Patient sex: F
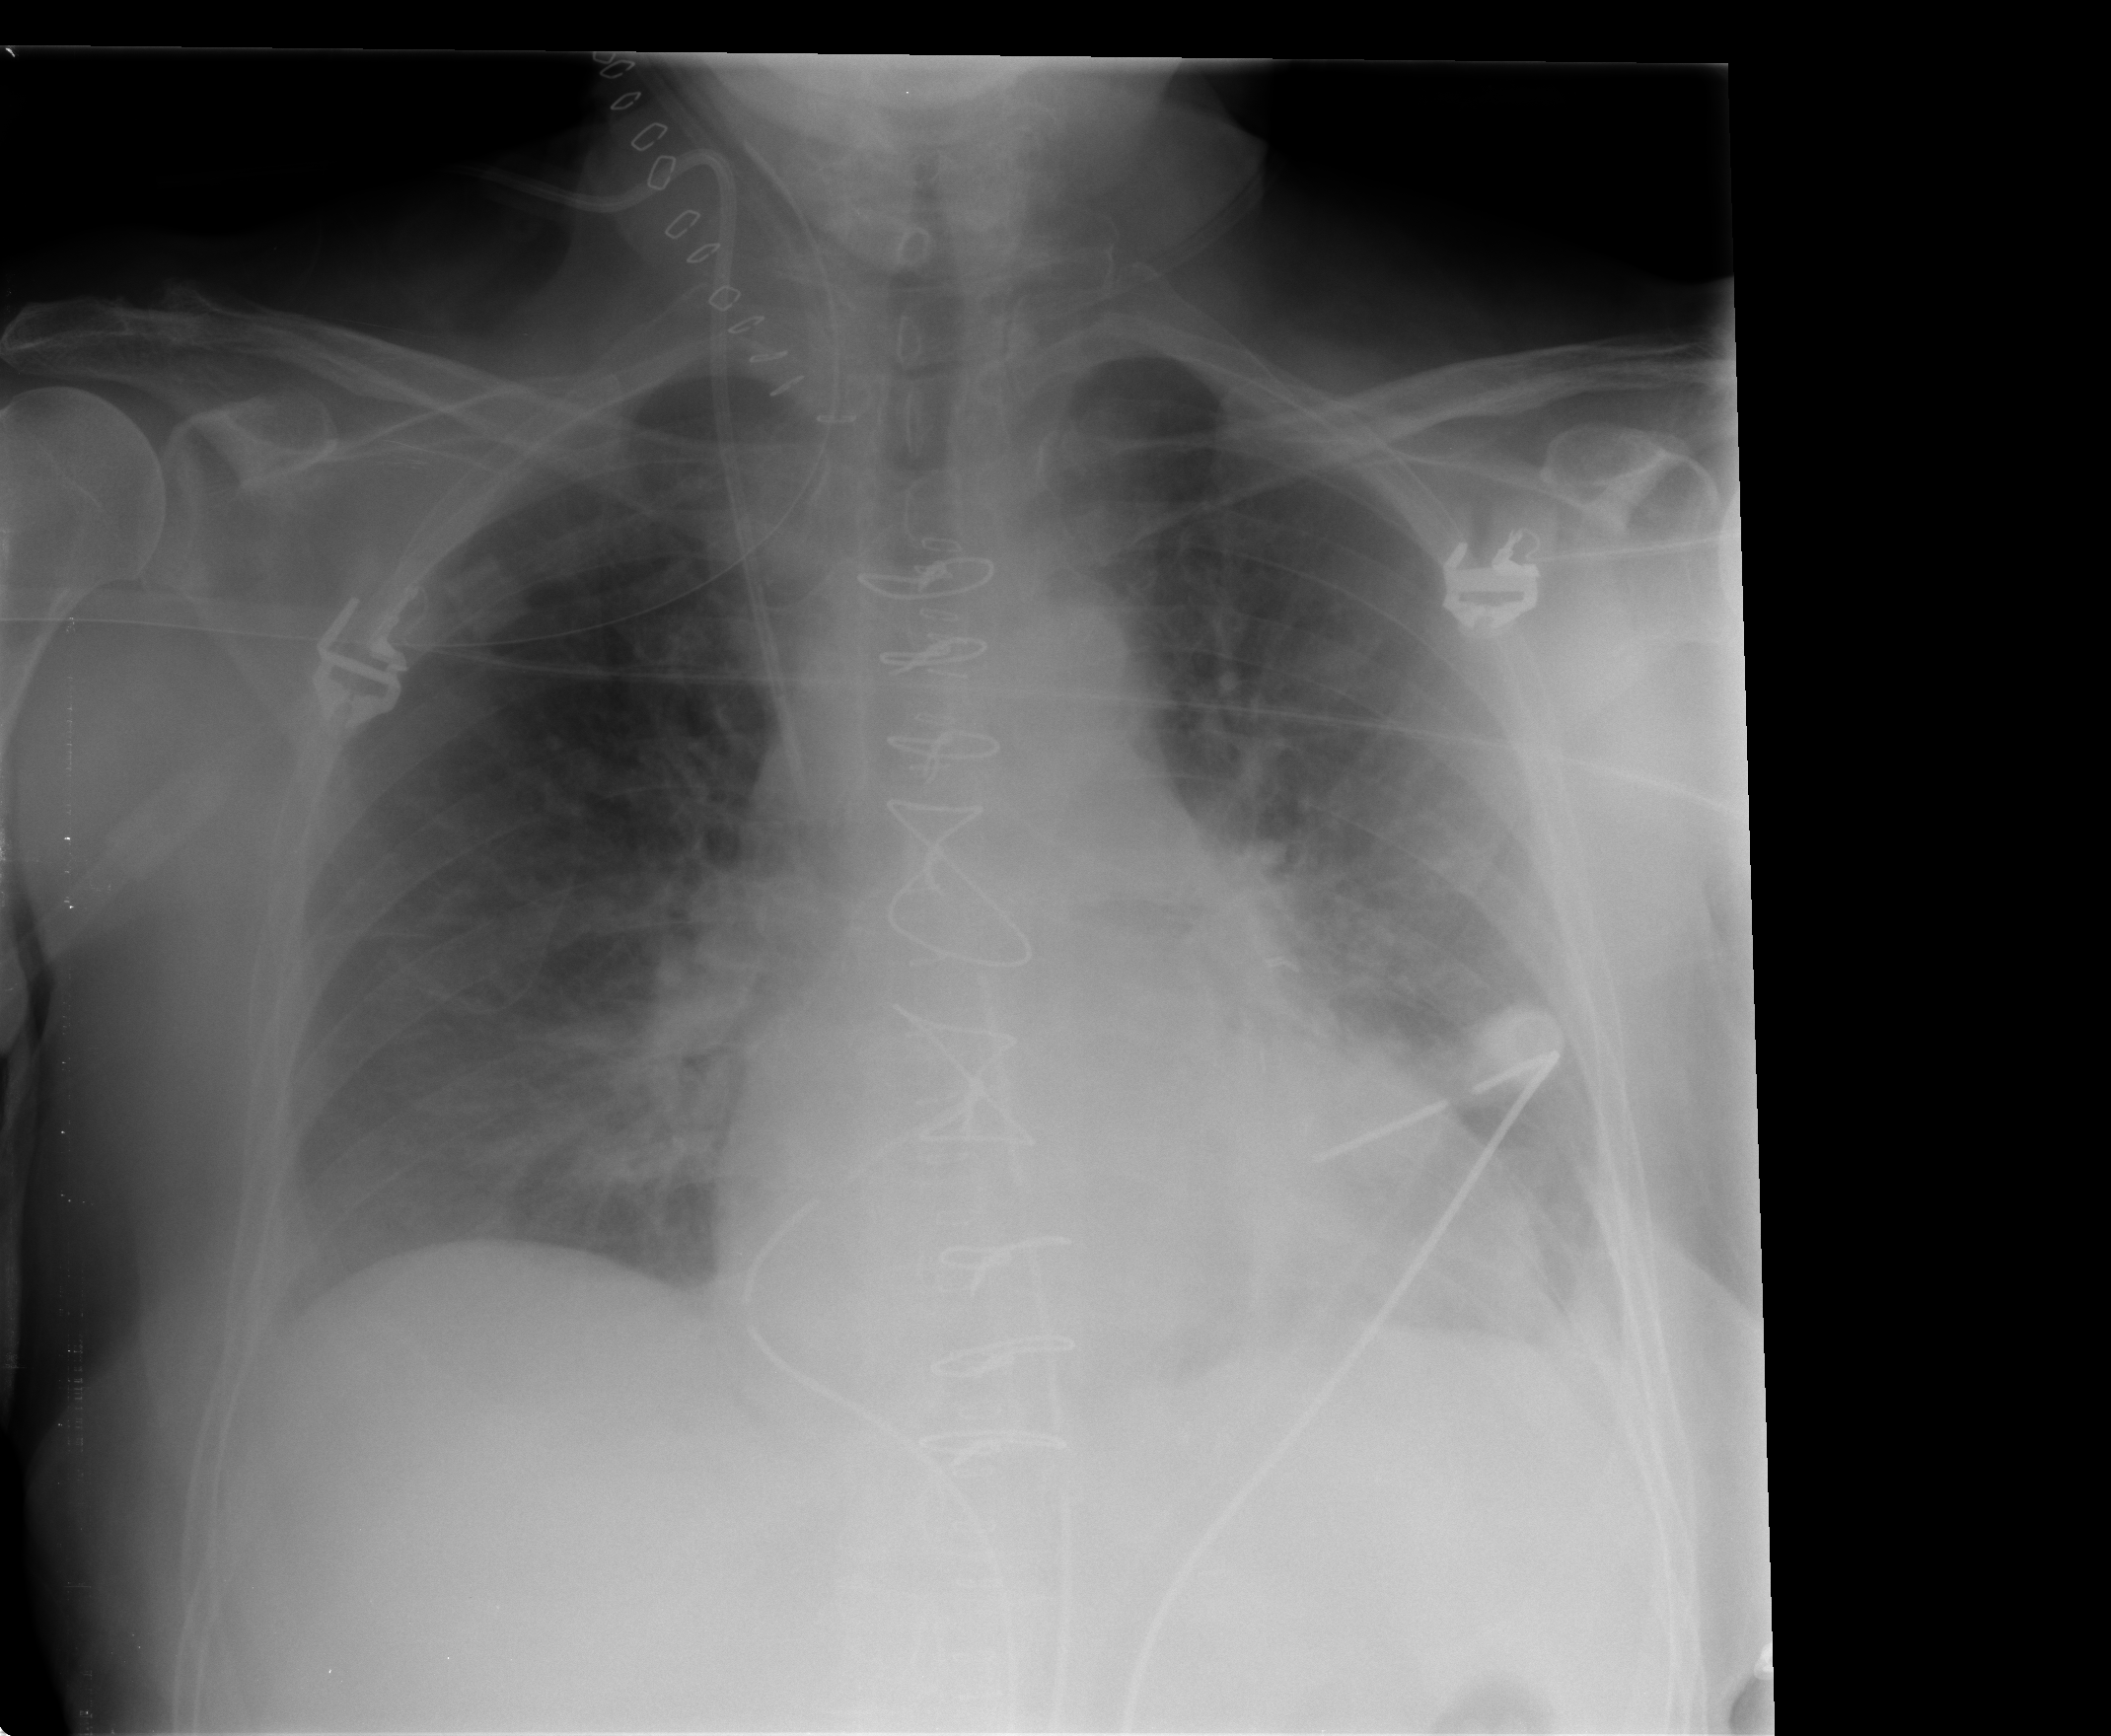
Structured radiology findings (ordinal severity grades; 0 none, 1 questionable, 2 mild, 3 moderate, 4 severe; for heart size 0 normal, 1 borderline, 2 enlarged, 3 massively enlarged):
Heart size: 2
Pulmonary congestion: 2
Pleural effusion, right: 2
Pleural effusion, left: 2
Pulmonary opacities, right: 2
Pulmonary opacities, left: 2
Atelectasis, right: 2
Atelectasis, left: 2